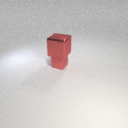
large red metal cube above small red rubber cube